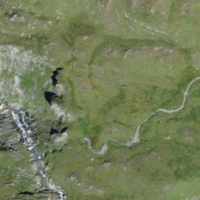
EUNIS habitat code: 26
Species observed at this site:
Calathus melanocephalus